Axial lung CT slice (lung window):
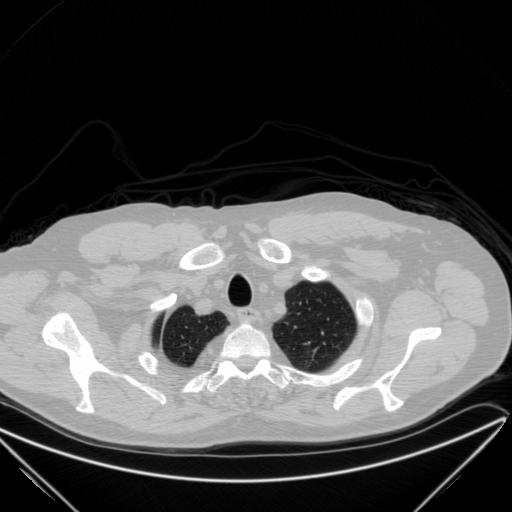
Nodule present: no